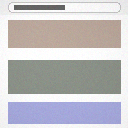
Screen state: on